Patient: sex M, age 52
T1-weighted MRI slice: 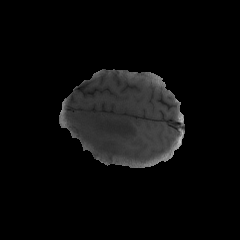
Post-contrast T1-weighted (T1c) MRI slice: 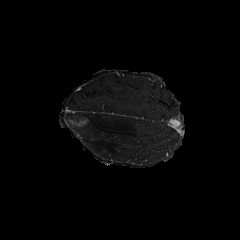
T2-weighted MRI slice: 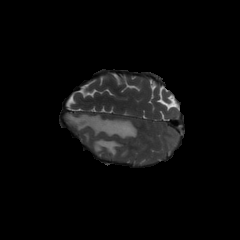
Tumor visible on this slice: yes
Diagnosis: Glioblastoma, IDH-wildtype
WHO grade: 4